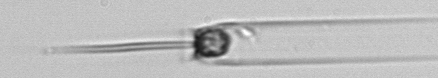
Label: Ditylum_brightwellii